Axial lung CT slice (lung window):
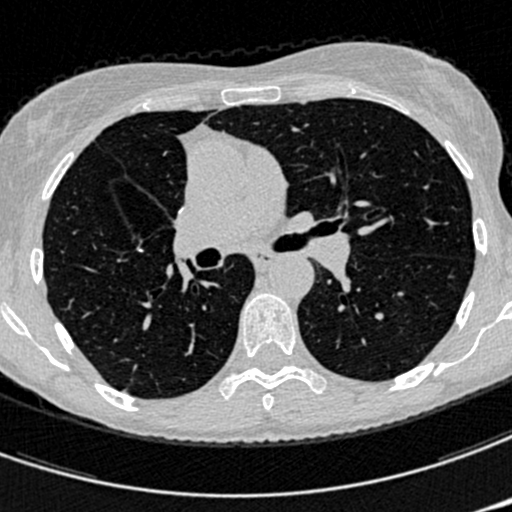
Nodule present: no